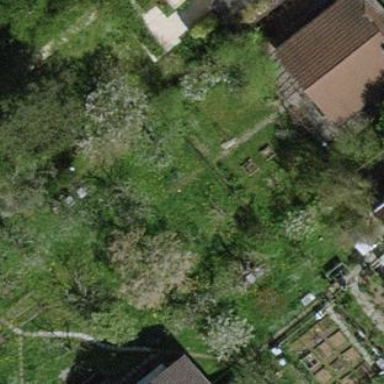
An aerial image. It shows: Garden enclosed by fence.